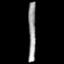
Tissue: prostate
Cell type: T cells
Senescence score: 0.3342
Nuclear area (px): 452
Mean DAPI intensity: 146.456